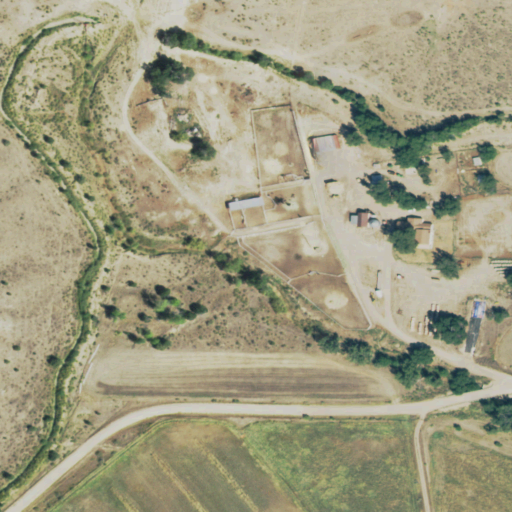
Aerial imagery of valley in Colorado named Vogel Canyon containing grassland, shrub, cultivated crops, open development, and herbaceous wetlands